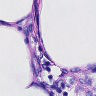
Metastatic tissue present: no